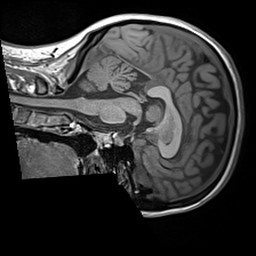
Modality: T1w
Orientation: sagittal
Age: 19
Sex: female
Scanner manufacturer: siemens
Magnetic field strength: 3 T
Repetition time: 1.6 s
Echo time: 0.00236 s